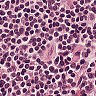
Metastatic tissue present: no